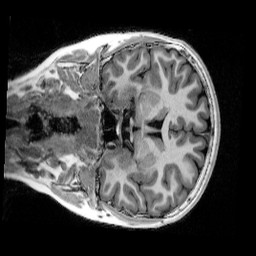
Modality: UNIT1_denoised
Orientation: coronal
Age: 9
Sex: male
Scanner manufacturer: siemens
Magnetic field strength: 3 T
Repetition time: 4 s
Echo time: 0.00303 s